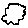
Label: cloud